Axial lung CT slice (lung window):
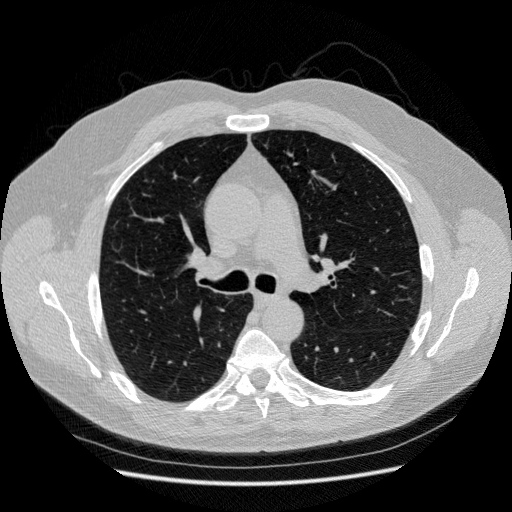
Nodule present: no